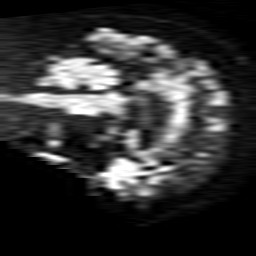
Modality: TRACE
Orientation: sagittal
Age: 82
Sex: female
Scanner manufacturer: philips
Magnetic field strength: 1.5 T
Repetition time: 3.648 s
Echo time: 0.09255 s